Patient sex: F
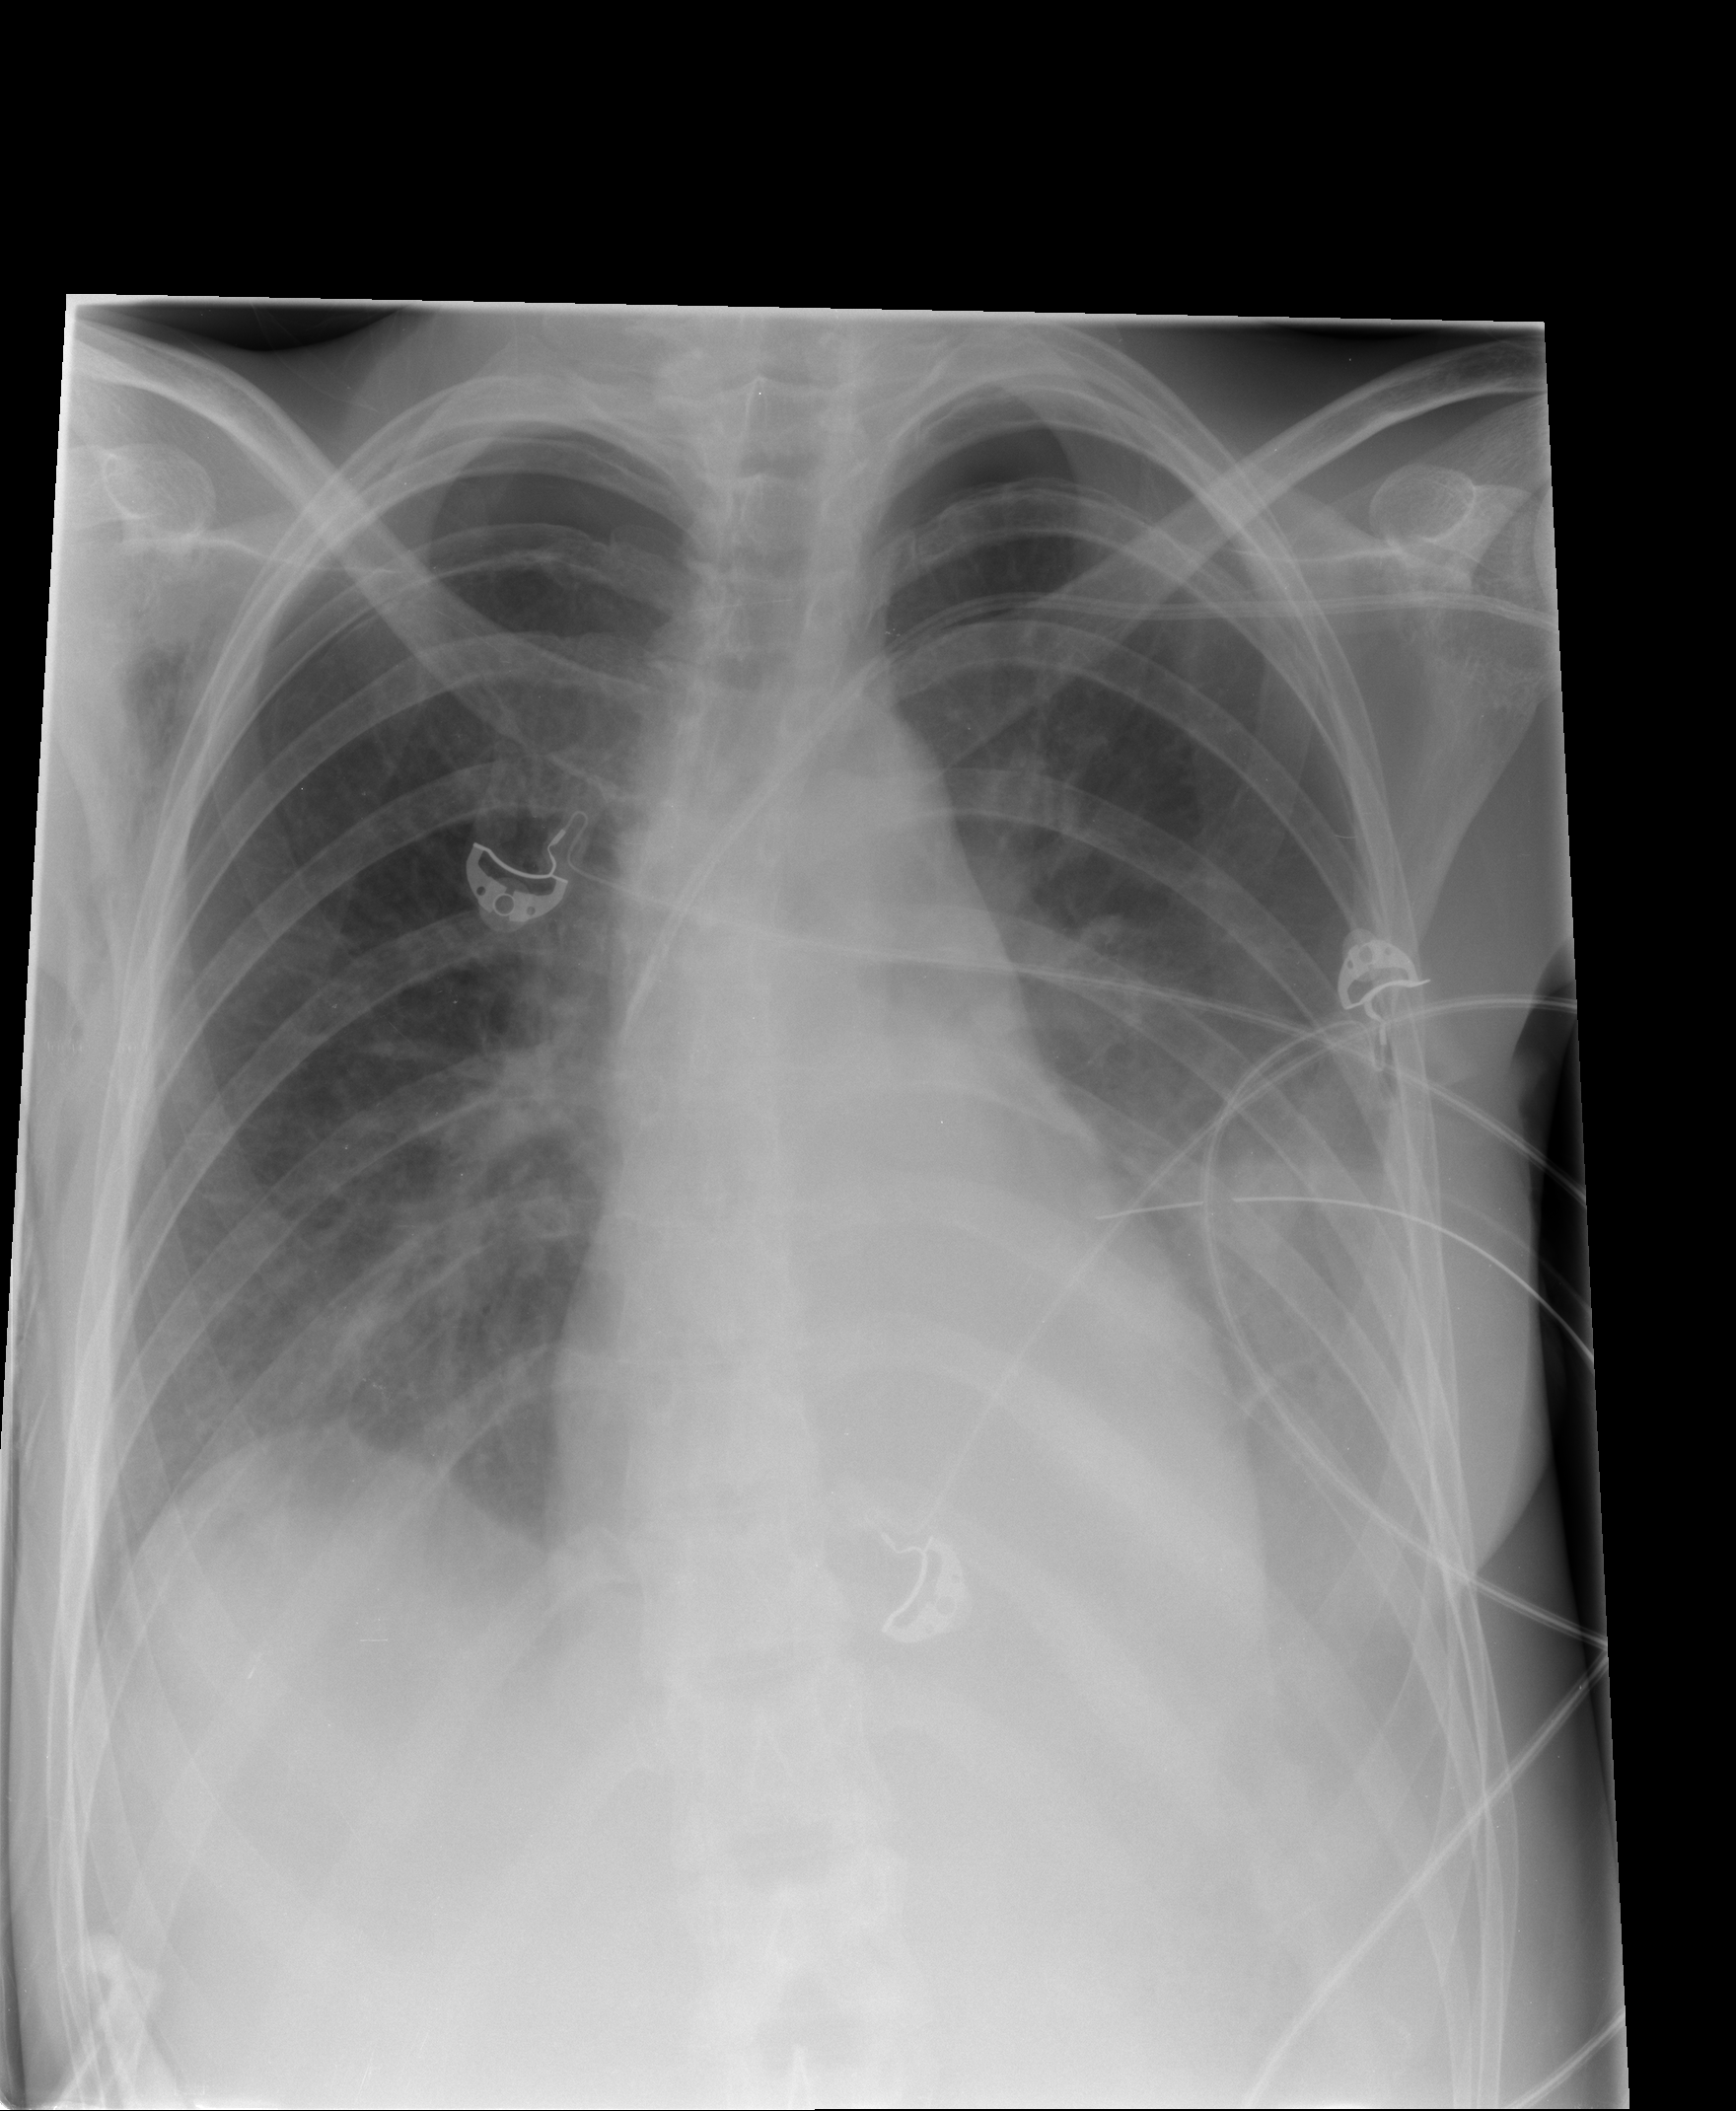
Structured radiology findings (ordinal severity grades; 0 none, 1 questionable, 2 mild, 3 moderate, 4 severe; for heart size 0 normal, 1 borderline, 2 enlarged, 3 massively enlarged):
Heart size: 0
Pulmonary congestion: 1
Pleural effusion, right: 2
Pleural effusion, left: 3
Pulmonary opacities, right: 0
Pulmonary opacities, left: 2
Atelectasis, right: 1
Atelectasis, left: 1